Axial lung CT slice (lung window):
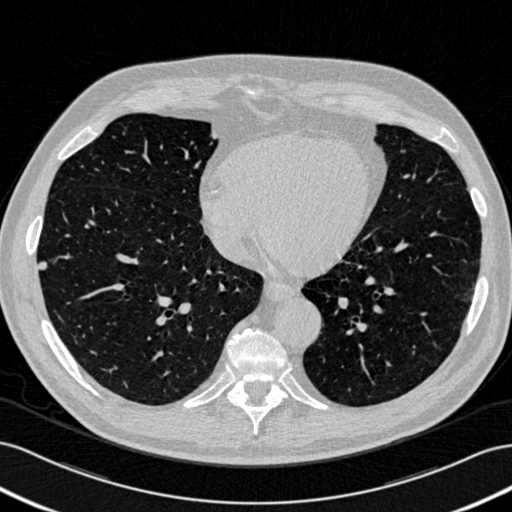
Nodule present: yes
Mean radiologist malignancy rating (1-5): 2.5